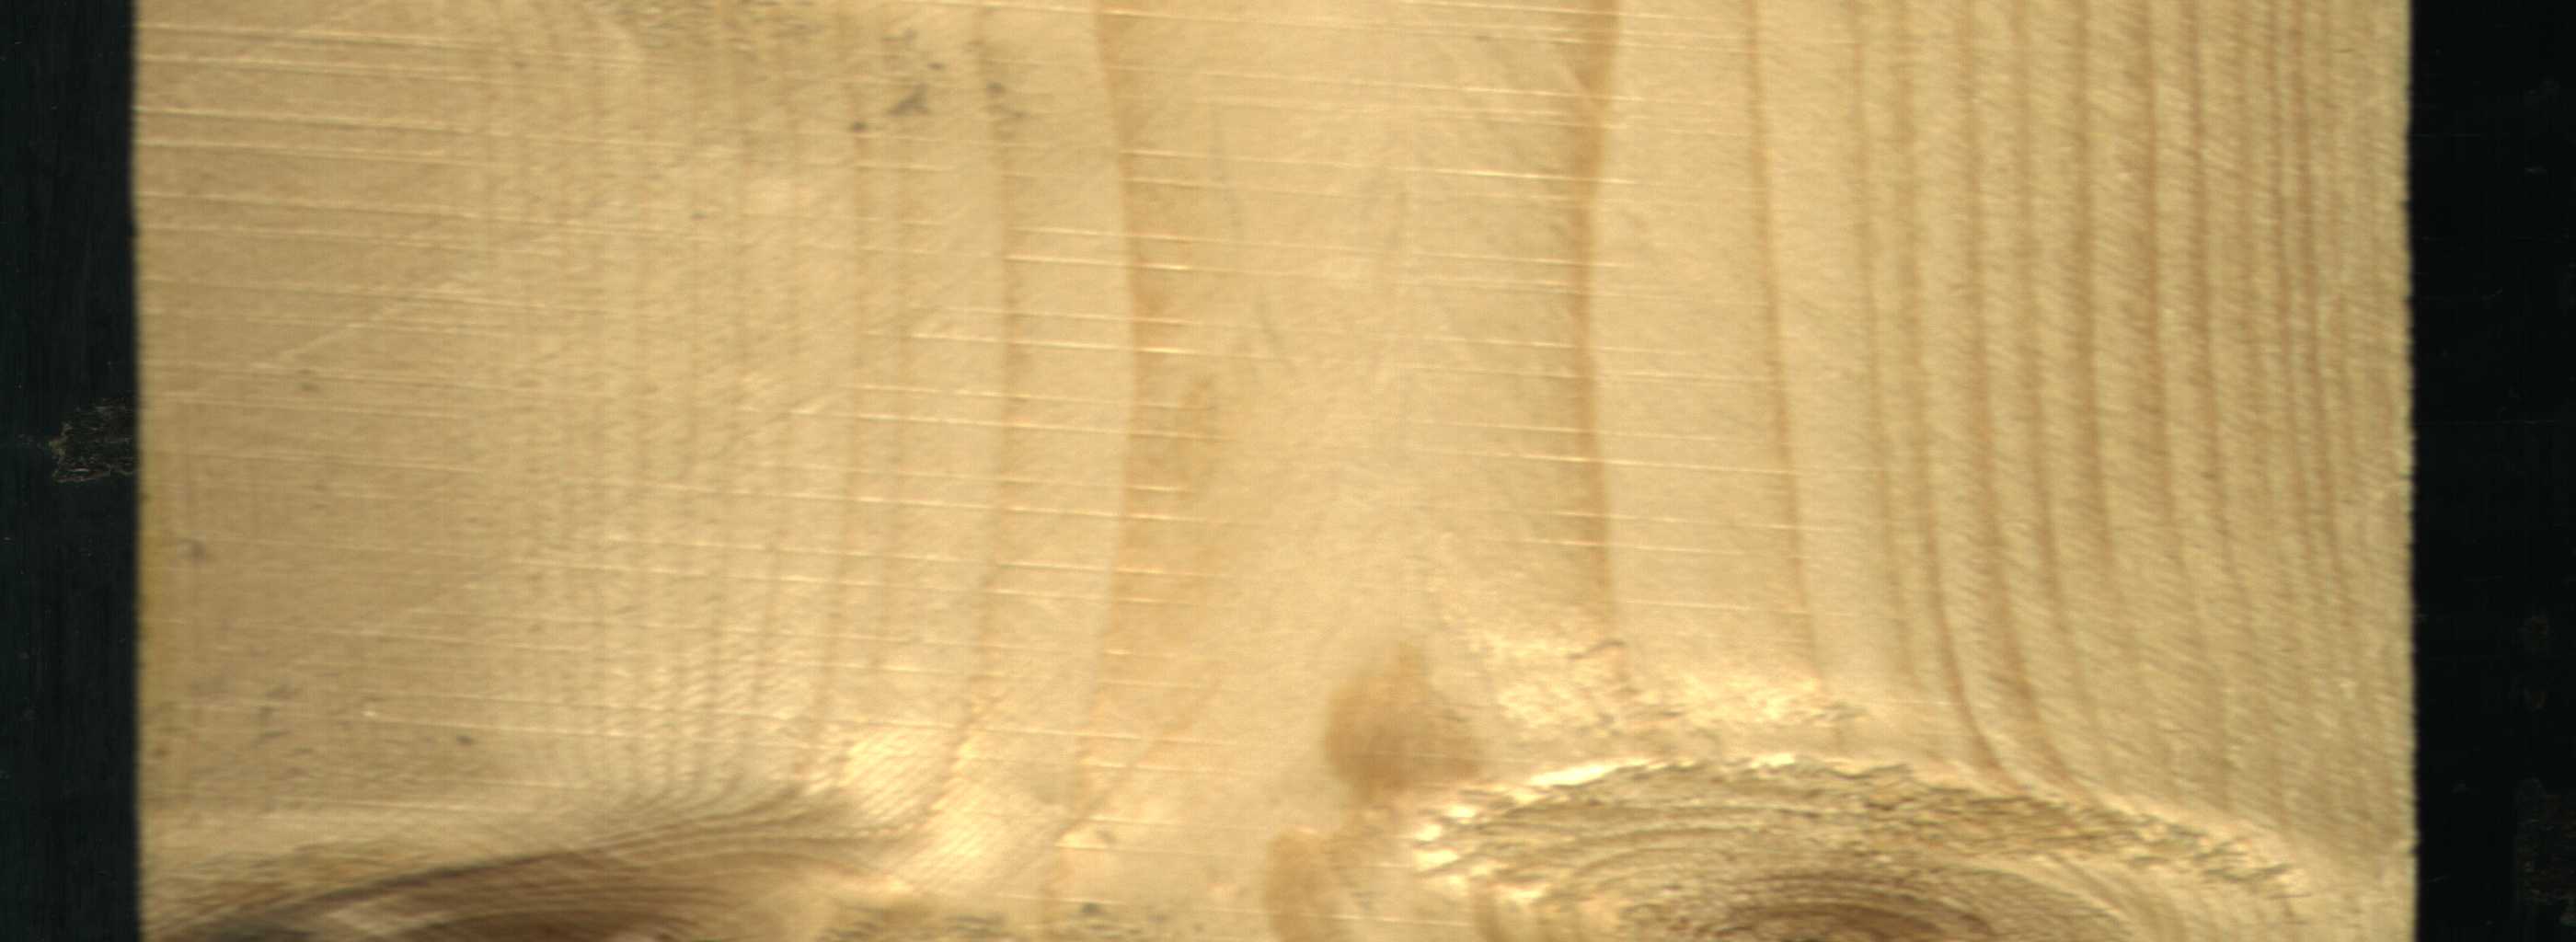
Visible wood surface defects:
Live_Knot
Live_Knot
Live_Knot
Live_Knot